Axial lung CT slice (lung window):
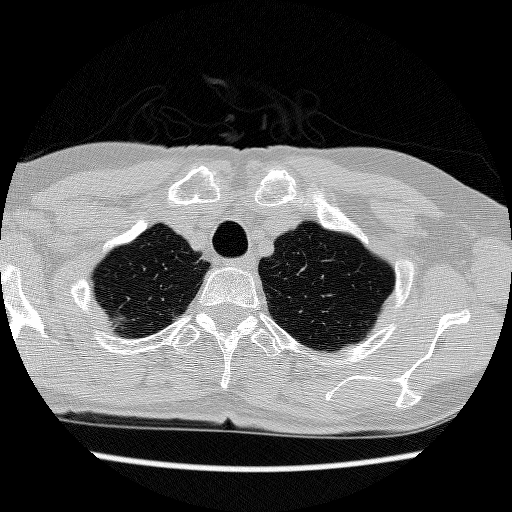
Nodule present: no